Question: Basically I need help with 'select2'. Right now I have a search box with this JQuery code in the head. When I preview it there's no place holder either.
'''
<script type="text/javascript">
$(document).ready(function() {
$('select').select2({
placeholder: "Select a Townhall Level",
allowClear: true
});
});
</script>
</head>
'''
Here's an image:

So I wonder how do I hide the search too? I have no experience at all with JQuery so help would be appreciated.
Thank you for taking your time to read!
Here's my html: <URL>
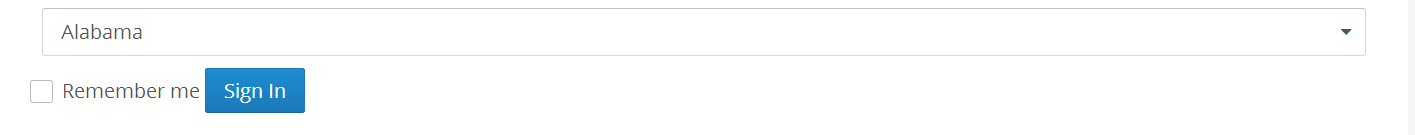
Answer: You can hide the search by setting minimumResultsForSearch like this:
'''
$(document).ready(function() {
$('select').select2({
placeholder: "Select a Townhall Level",
minimumResultsForSearch: Infinity,
allowClear: true
});
});
'''
And you can show the placeholder if you have an empty option as the first option in your select:
'''
<select>
<option></option>
... other options ...
</select>
'''
If you want to target specific selects rather than all of them, with the ability to apply different properties to each, change to this:
'''
$(document).ready(function() {
$('#targetElement1').select2({
... the properties you want applied to targetElement1 ...
});
$('#targetElement2').select2({
... the properties you want applied to targetElement2 ...
});
});
'''
And give your selects IDs:
'''
<select id="targetElement1">
<option></option>
... other options ...
</select>
<select id="targetElement2">
<option></option>
... other options ...
</select>
'''